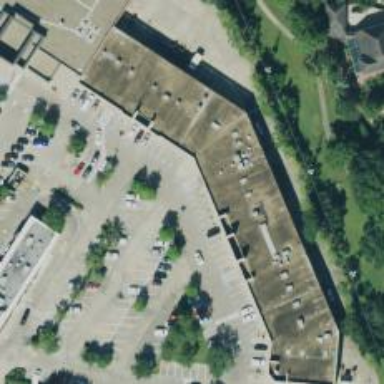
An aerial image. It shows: Parking space is available.